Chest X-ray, PA view. Patient: 18 years old, sex F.
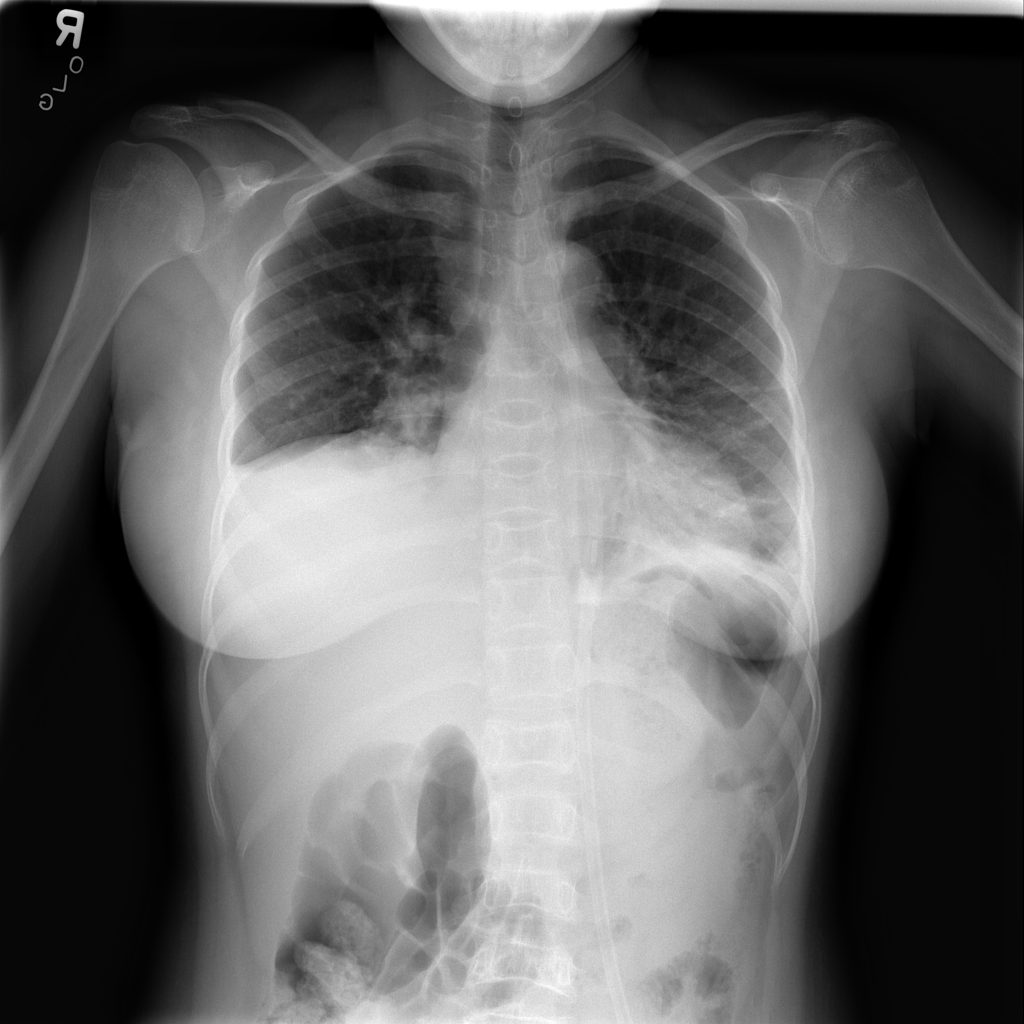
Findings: Atelectasis, Consolidation, Effusion